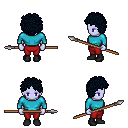
a pixel art fantasy rpg character, female body template, dark elf, purple skin, teal long-sleeve shirt, red pants, raven curly afro hairstyle, black shoes, spear, four views (front, back, left, right), 2x2 character sprite sheet, small pixel art, hard edges, no anti-aliasing